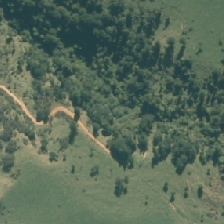
Land cover: broadleaved_indigenous_hardwood